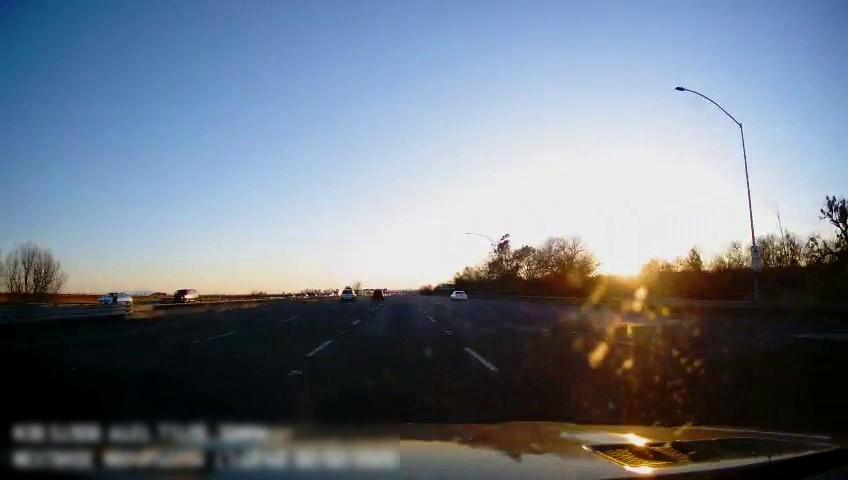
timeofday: Day
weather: Sunny
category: Drivable Space
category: Vehicles | SUV
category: Vehicles | SUV
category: Vehicles | Car
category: Vehicles | Car
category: Vehicles | Van
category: Lanes | Alternate Lane
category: Lanes | Alternate Lane
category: Lanes | Current Lane
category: Lanes | Current Lane
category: Lanes | Alternate Lane